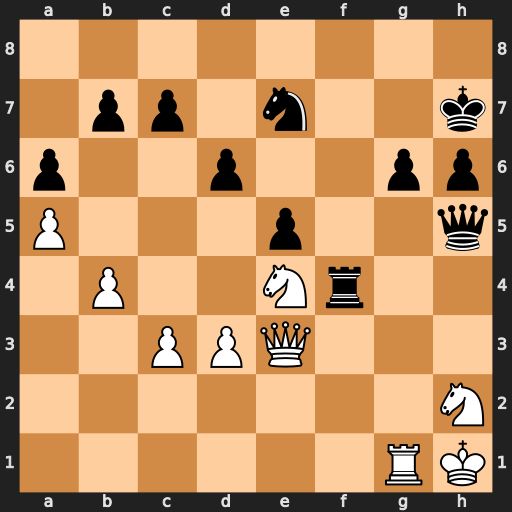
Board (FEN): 8/1pp1n2k/p2p2pp/P3p2q/1P2Nr2/2PPQ3/7N/6RK
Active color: w
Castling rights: -
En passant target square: -
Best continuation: Qxf4 exf4 Nf6+ Kh8 Nxh5